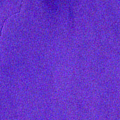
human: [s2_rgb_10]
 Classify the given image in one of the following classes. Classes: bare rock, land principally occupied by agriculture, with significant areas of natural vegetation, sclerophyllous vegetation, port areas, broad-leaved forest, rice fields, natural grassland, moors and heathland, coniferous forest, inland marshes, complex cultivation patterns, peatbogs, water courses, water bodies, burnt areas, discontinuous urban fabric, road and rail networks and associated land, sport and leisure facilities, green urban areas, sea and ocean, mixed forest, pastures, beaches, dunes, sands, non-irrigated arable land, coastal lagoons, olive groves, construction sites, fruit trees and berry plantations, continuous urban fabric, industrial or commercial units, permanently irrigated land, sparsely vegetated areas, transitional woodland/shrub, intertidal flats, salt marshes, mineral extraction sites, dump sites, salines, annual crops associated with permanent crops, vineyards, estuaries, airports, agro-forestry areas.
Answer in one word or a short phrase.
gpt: water bodies